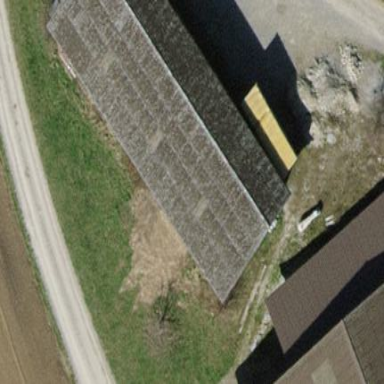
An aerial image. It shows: Farm auxiliary building with gabled roof.